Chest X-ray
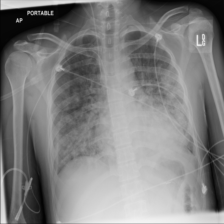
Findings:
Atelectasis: negative
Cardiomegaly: negative
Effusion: positive
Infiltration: positive
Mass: negative
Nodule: negative
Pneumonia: negative
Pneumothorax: negative
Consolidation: negative
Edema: negative
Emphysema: negative
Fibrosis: negative
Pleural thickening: negative
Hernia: negative